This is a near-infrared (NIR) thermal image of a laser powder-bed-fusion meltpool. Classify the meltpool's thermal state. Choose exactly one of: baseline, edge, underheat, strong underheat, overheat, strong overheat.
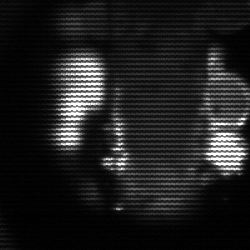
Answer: strong underheat